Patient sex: M
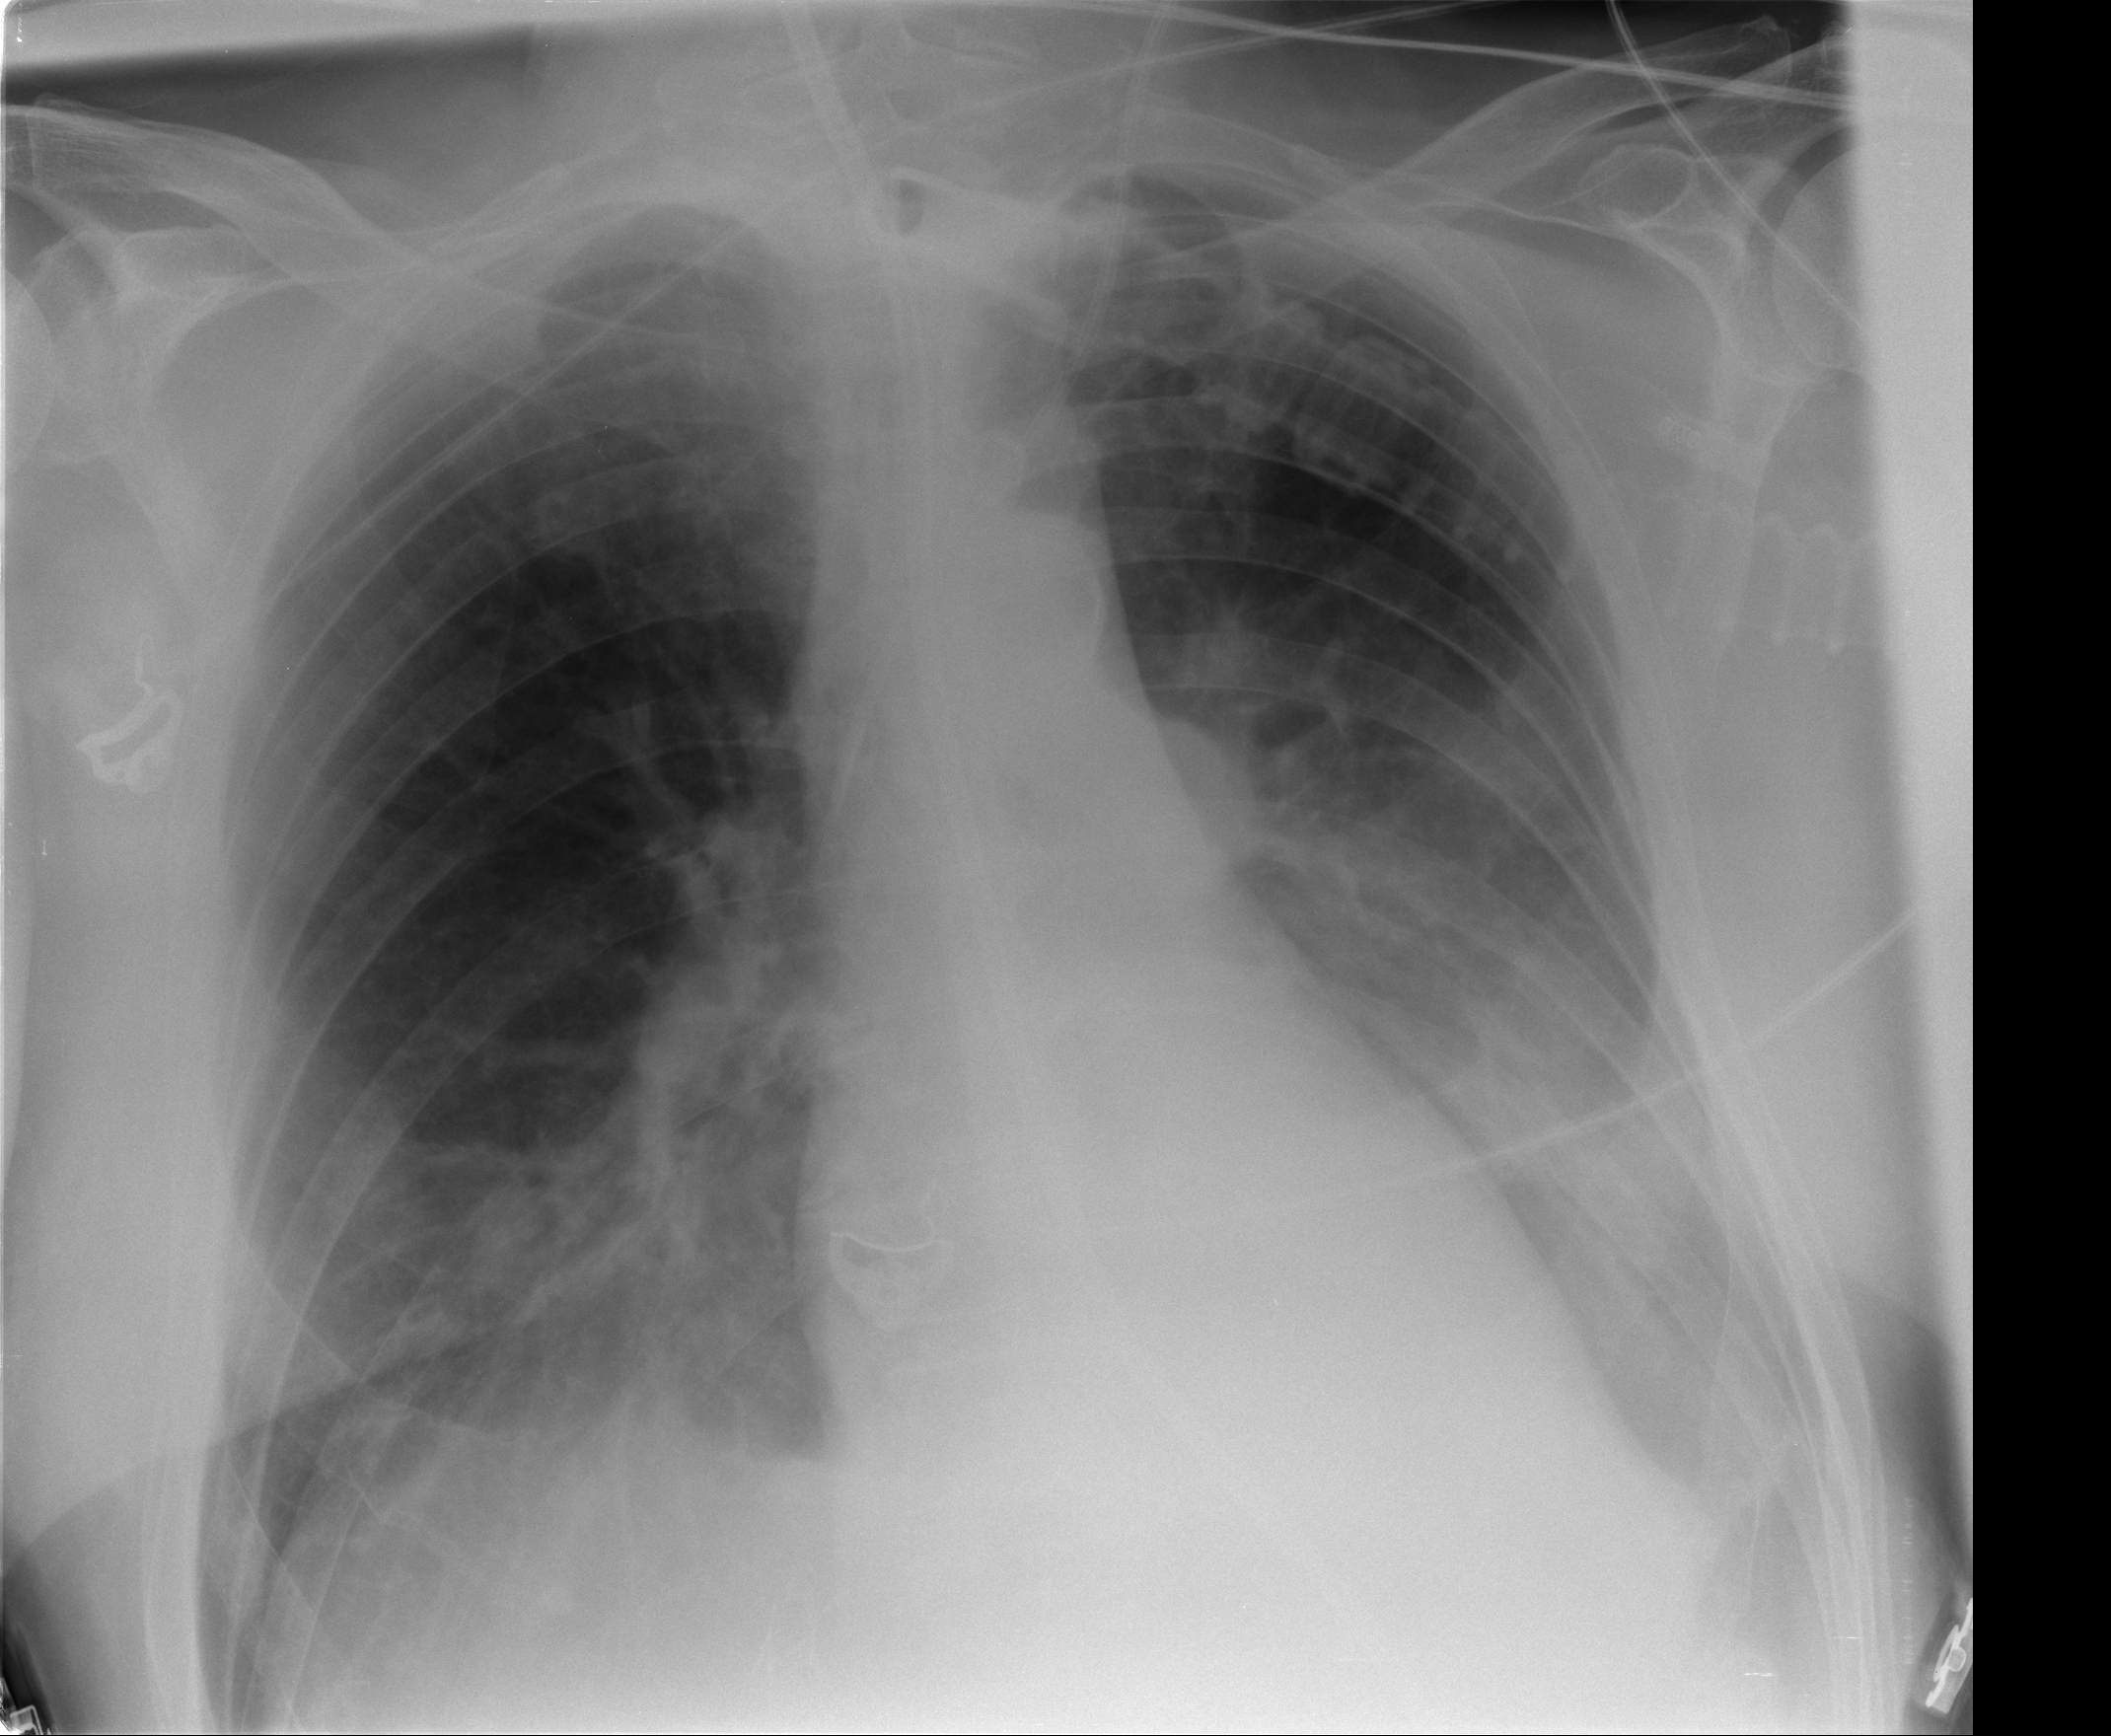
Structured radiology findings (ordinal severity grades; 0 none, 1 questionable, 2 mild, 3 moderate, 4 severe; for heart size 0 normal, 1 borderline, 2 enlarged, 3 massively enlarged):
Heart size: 0
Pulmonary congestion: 1
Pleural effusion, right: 0
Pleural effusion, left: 1
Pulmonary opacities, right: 0
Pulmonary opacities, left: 1
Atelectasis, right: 2
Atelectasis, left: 2